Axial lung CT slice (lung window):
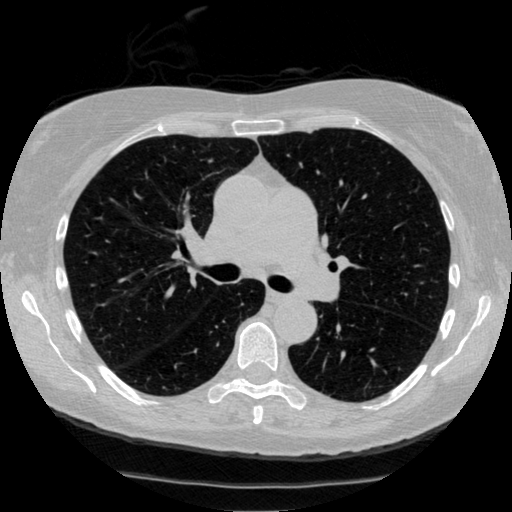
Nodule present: no